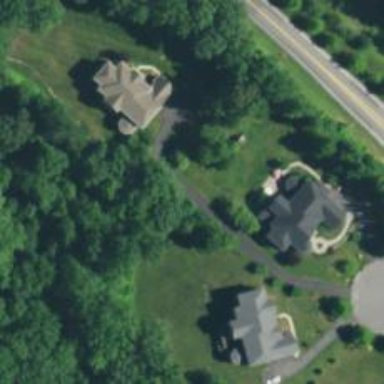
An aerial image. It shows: Driveway leading to service road.